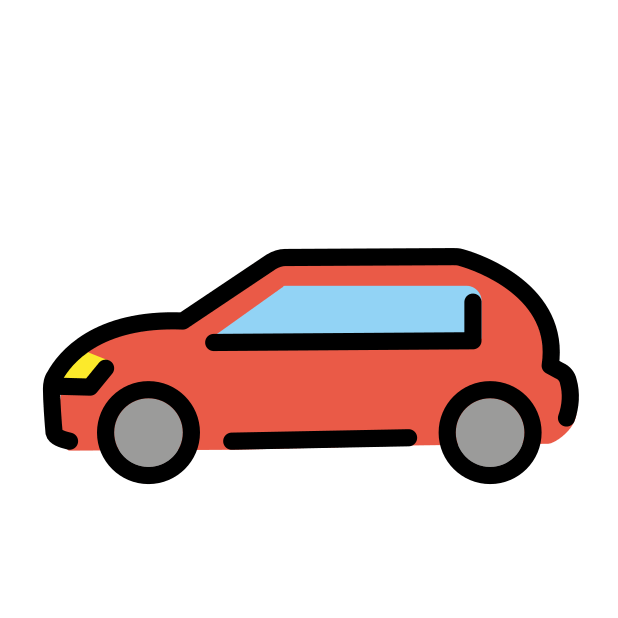
Emoji: 🚗
Name: automobile
Unicode: 0x1f697